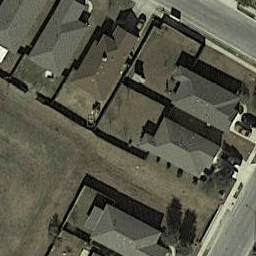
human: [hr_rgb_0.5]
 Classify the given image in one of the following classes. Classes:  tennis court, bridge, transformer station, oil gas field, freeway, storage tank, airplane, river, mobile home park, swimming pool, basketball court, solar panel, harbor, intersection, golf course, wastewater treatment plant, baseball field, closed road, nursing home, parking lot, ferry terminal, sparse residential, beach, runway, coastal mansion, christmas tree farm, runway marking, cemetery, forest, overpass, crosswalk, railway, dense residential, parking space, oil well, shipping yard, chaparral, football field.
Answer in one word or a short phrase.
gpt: dense residential